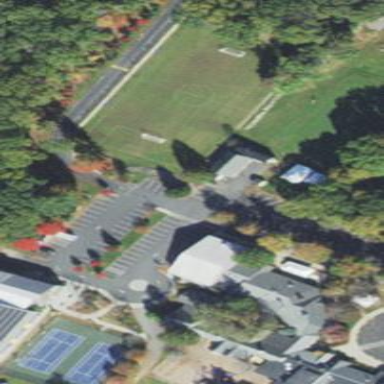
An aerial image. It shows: School.